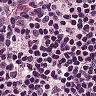
Metastatic tissue present: no